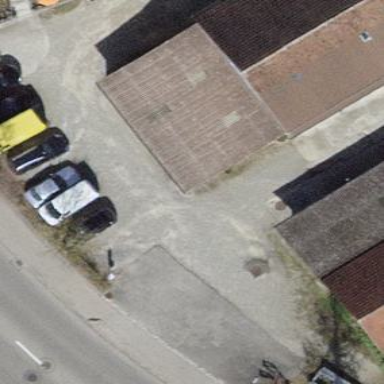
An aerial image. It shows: Building with tiled roof.